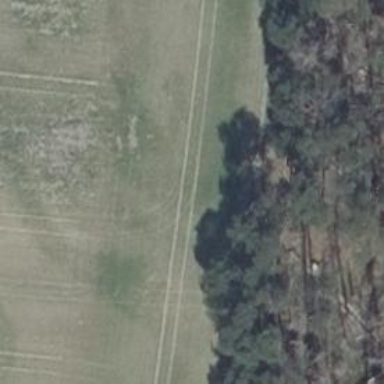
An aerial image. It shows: Hunting stand.